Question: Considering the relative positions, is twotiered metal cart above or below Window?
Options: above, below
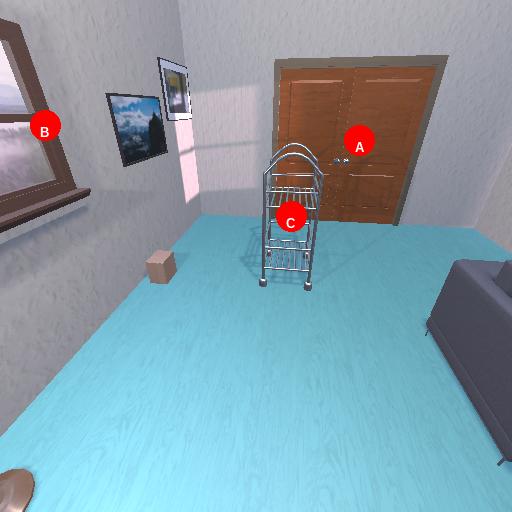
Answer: above